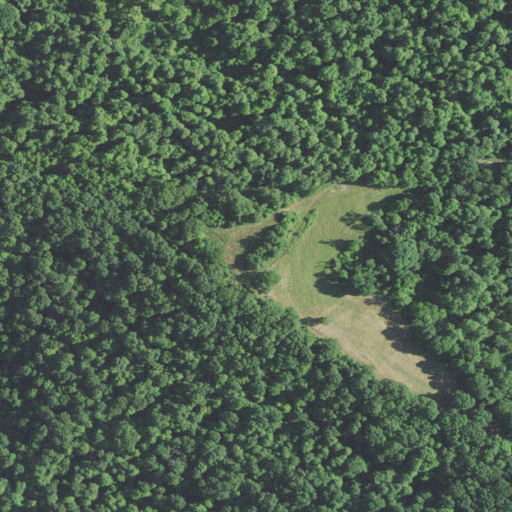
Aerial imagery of mountain in West Virginia named Buzzard Roost Knob containing deciduous forest, pasture, and mixed forest